Question: I am using WCF for data services only (ie internal to the application and very lean with no session state etc) to keep our web application scalable.
We need to provide some common properties for every service call that we are currently passing in all the time. Having single request objects for every call is not ideal as beyond these common properties, the rest are very varied and change quite frequently during development.
At the moment I'm considering using custom headers and the clientmessageinspector to do to set the values.
Is this the simplest recommended approach for this scenario or is there a better approach?
The red points below are where I'm unsure the right approach (or how to go about it).

The data being sent is simple set of ids (3 or 4 for userid, clientid etc) - all these ids have an impact on security and on performance (in some cases it determines what database to go to).
We will also be extending this to have more complex permissions - not needed for the windows workers.
The caller will be either a web application where these come off a session object, or a windows service worker where these are manually populated.
Ideally, getinstance on the caller's workflow would either populate these properties automatically with the session object or more manually with the windows service calls (different constructors?).
We would then ensure that these parameters are always available without any thought or without constant references throughout the code to construct the contract on each function that calls it. We currently have a lot of service calls (due to scale/complexity of app, not due to bad engineering :)), so as this extends for complex permissions it is becoming a bit difficult to enforce rules in a self-documenting way.
Conceptually, session is where you'd take care of this in the app, but the services are really just a data access layer (with view mapping, pageing and last call security from repository calls) so we don't need that sort of repitition or complexity, just the key identitiy & permission fields to include in queries.
This feels very much like something we should be doing with headers on the calls as we always need these fields, but I'm a little unsure of where the set and get should sit in the lifecycle of the endpoint and the client interface. I'm also happy to be wrong about that.
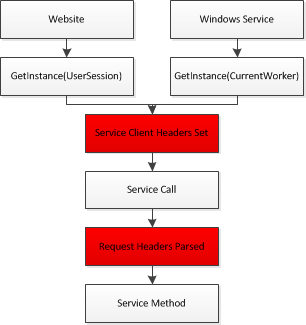
Answer: I have applied a similar architecture; basicly every client call needs to carry some information regarding which DB to be selected, an identifier etc. And in the server side, these parameters shall be processed automatically and stored in a dictionary.
I have created a generic proxy class to wrap client proxies, in order to add related headers to each service call. Every developer who needs to call a service, used this generic proxy class in their calls.
In the service side, I have implemented a 'DispatchMessageInspector' as an endpoint behavior, where data is extracted from request headers and stored in a dictionary. The dictionary is initialized inside an extension of OperationContext ('IExtension<OperationContext>') and is available during the request processing.
Note that the instance context mode of services are 'PerCall'.